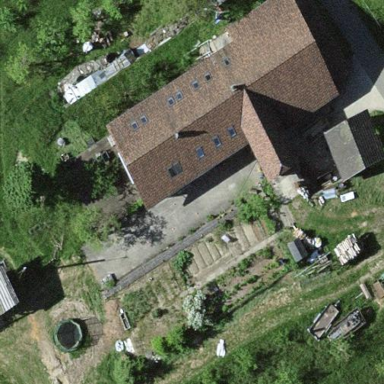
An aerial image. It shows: Farmyard area.